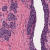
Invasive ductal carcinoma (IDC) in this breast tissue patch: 0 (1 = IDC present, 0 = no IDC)